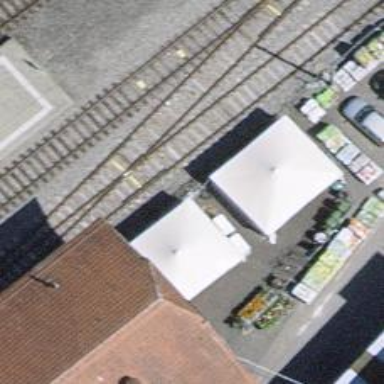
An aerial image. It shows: Single track railway in yard.